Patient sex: F
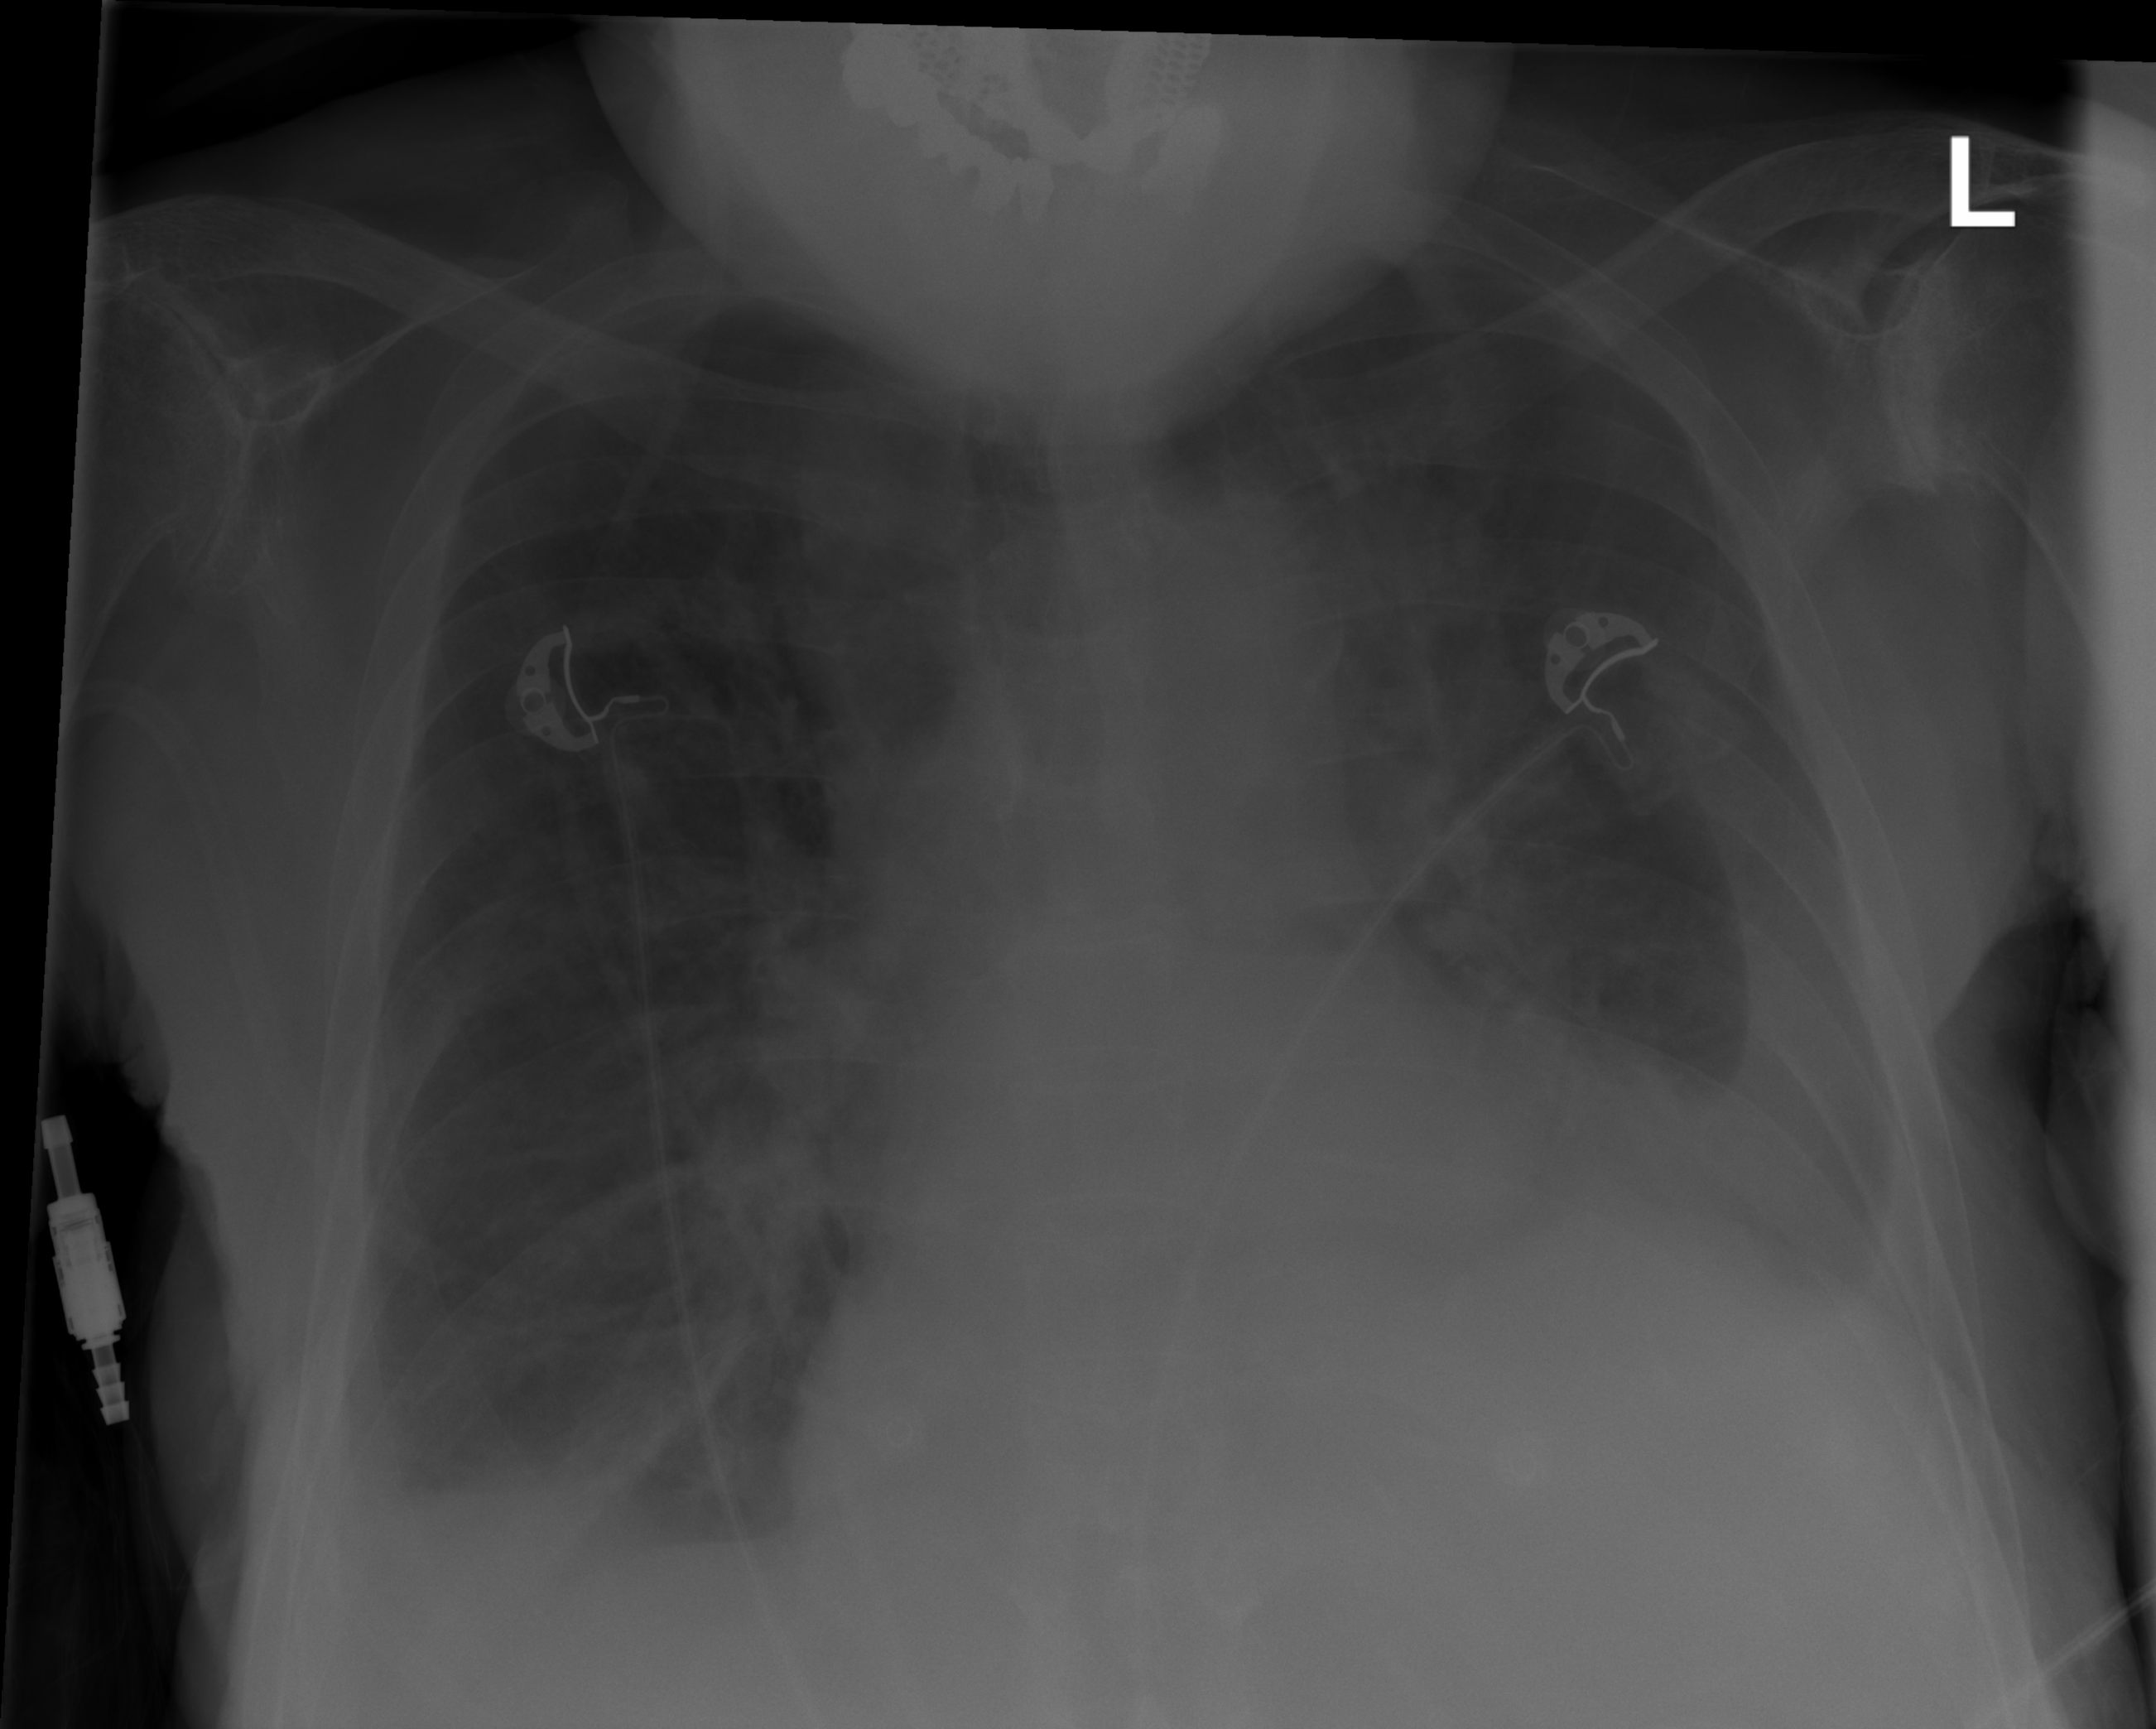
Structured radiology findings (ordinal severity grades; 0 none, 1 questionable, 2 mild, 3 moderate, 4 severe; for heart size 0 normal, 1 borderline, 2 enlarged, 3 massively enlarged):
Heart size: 2
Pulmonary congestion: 1
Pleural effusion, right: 2
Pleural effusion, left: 3
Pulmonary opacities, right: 0
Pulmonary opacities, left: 2
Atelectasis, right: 2
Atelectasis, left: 2